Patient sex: M
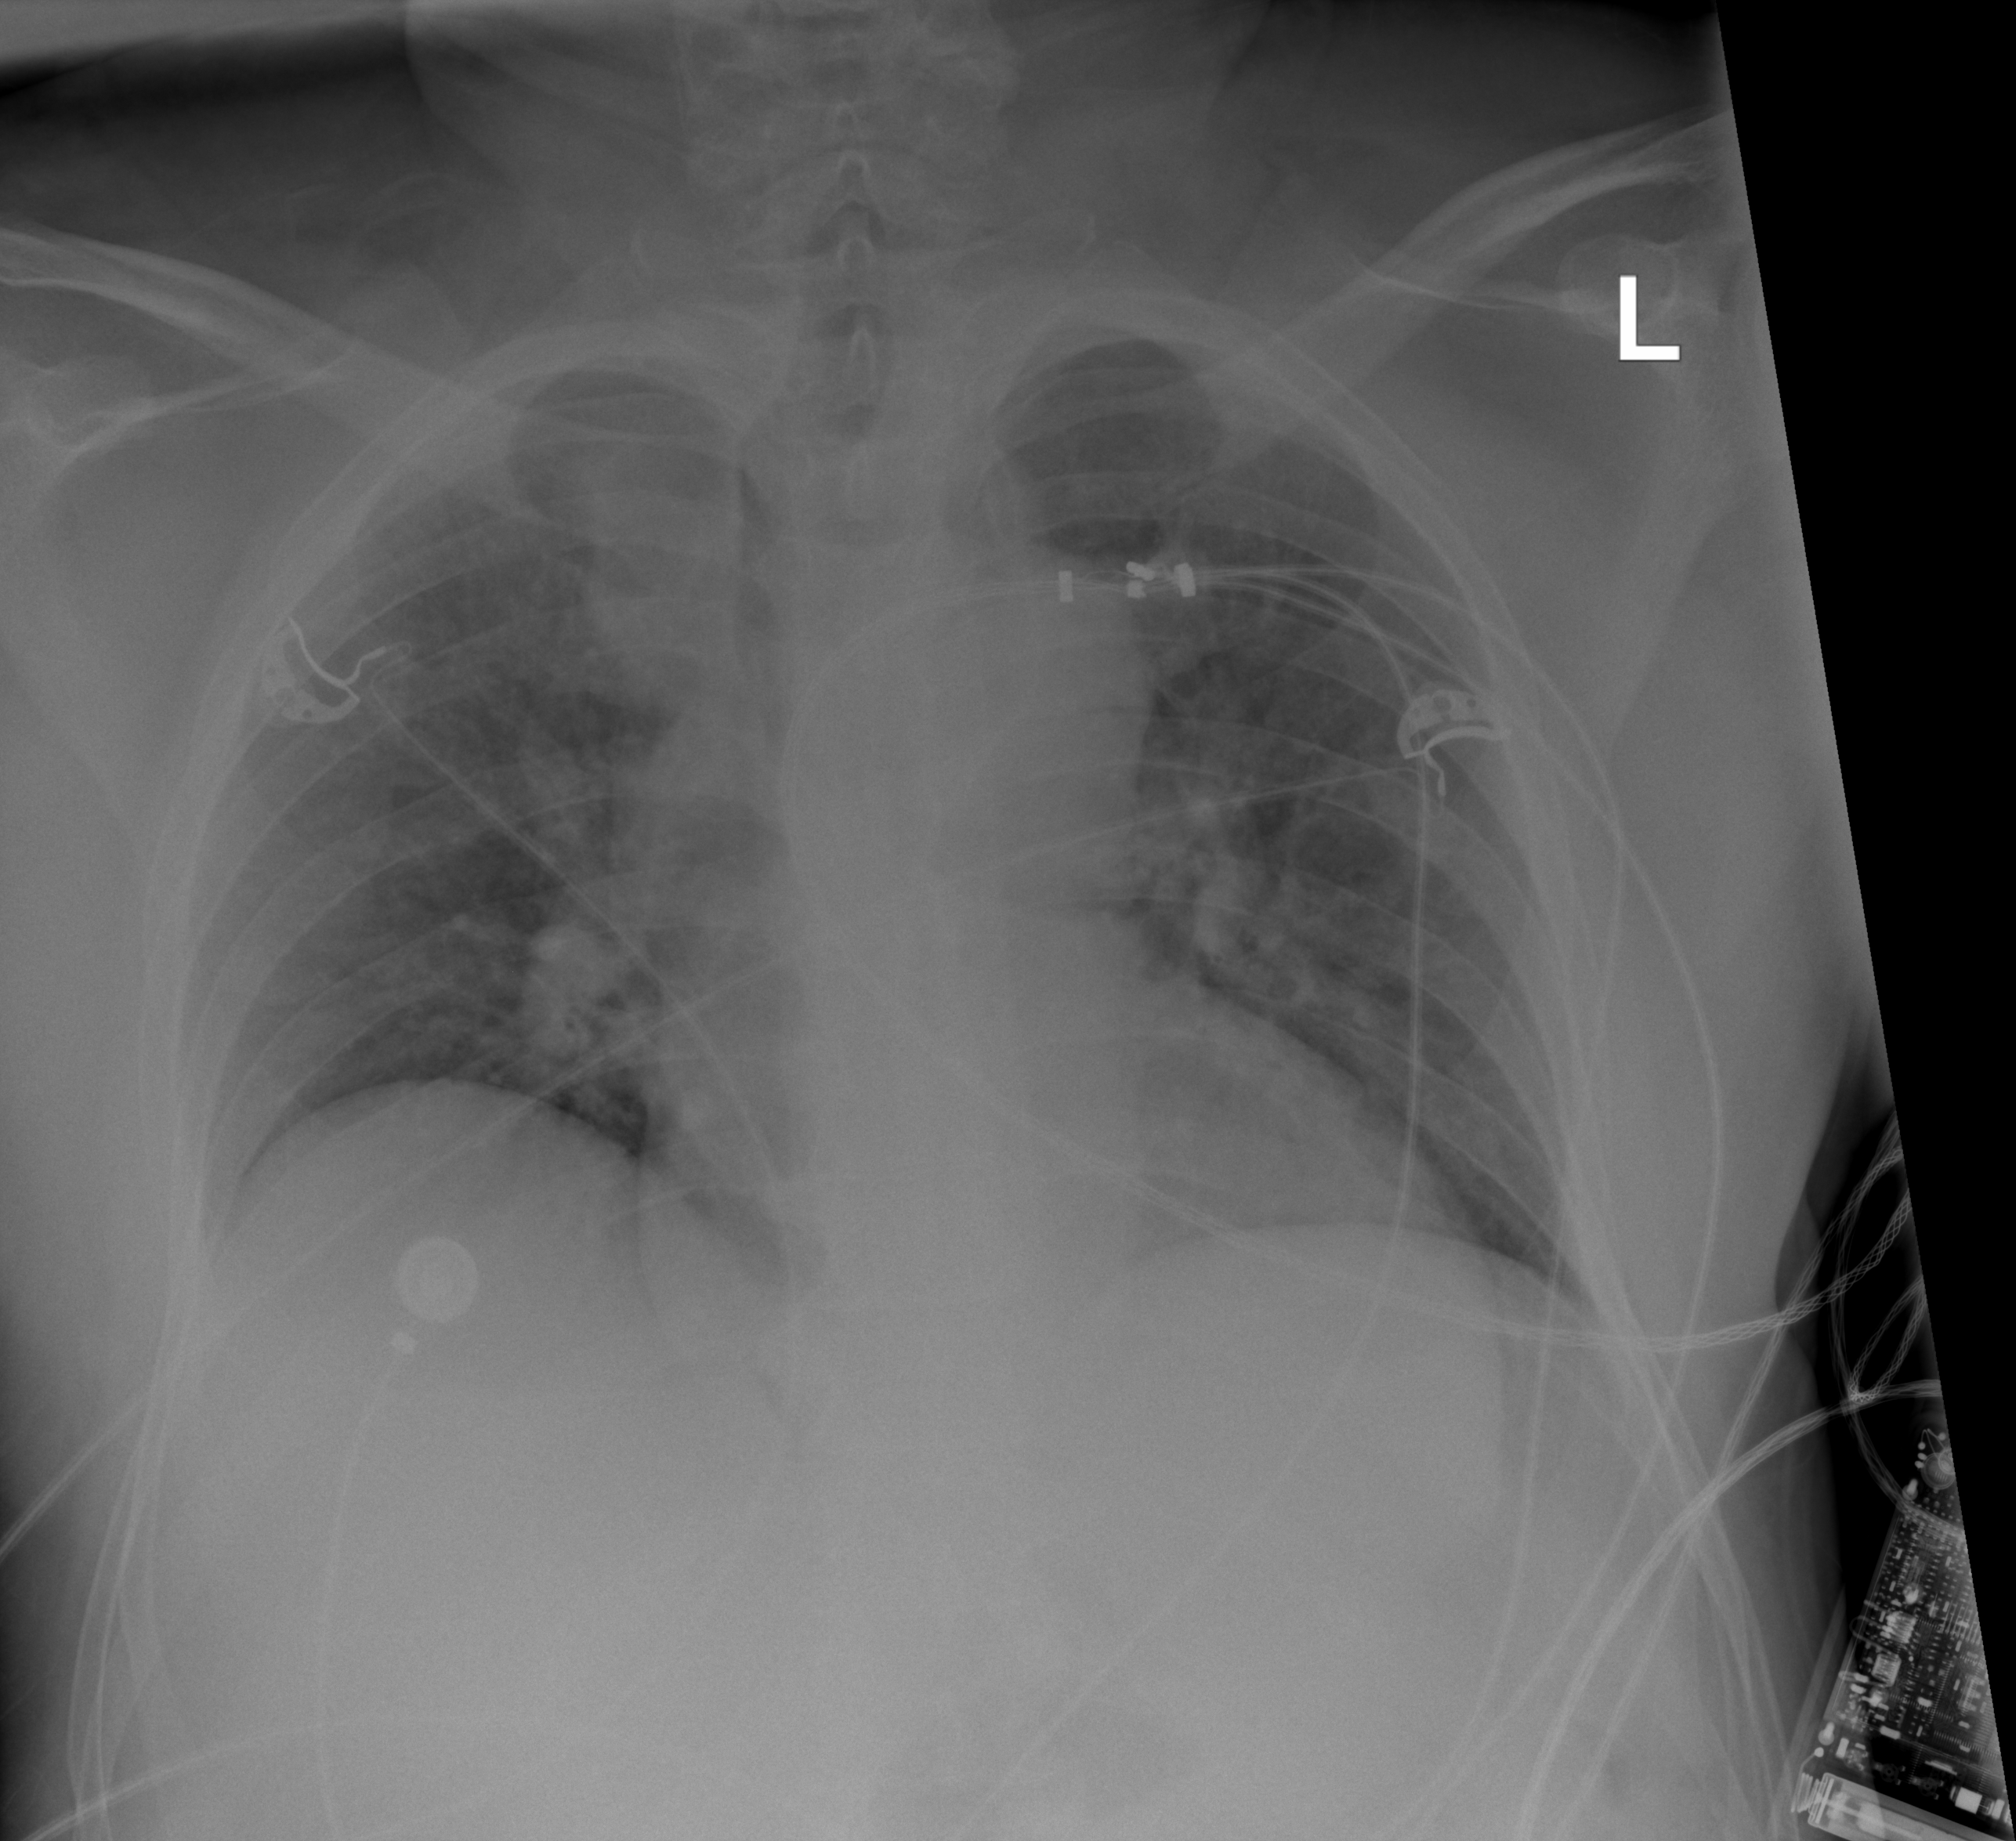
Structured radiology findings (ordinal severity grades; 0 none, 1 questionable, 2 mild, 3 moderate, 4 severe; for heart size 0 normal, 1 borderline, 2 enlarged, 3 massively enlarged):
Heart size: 0
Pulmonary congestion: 2
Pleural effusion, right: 0
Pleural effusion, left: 0
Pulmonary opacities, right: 0
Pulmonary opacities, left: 0
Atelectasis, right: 0
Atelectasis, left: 0